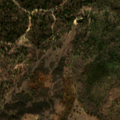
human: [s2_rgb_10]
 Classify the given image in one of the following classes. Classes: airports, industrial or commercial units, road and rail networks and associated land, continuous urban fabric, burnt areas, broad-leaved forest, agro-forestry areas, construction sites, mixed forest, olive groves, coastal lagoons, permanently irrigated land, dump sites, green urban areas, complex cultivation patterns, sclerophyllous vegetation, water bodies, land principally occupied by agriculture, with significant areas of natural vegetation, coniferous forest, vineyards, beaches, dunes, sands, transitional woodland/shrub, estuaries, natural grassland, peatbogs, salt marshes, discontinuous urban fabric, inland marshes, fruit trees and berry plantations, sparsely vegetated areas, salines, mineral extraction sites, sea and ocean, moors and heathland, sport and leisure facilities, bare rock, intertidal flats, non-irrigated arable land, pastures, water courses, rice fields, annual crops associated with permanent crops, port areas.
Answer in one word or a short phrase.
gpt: agro-forestry areas, broad-leaved forest, coniferous forest, transitional woodland/shrub